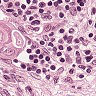
Metastatic tissue present: yes